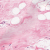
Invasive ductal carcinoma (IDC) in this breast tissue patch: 0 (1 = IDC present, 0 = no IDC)